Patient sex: F
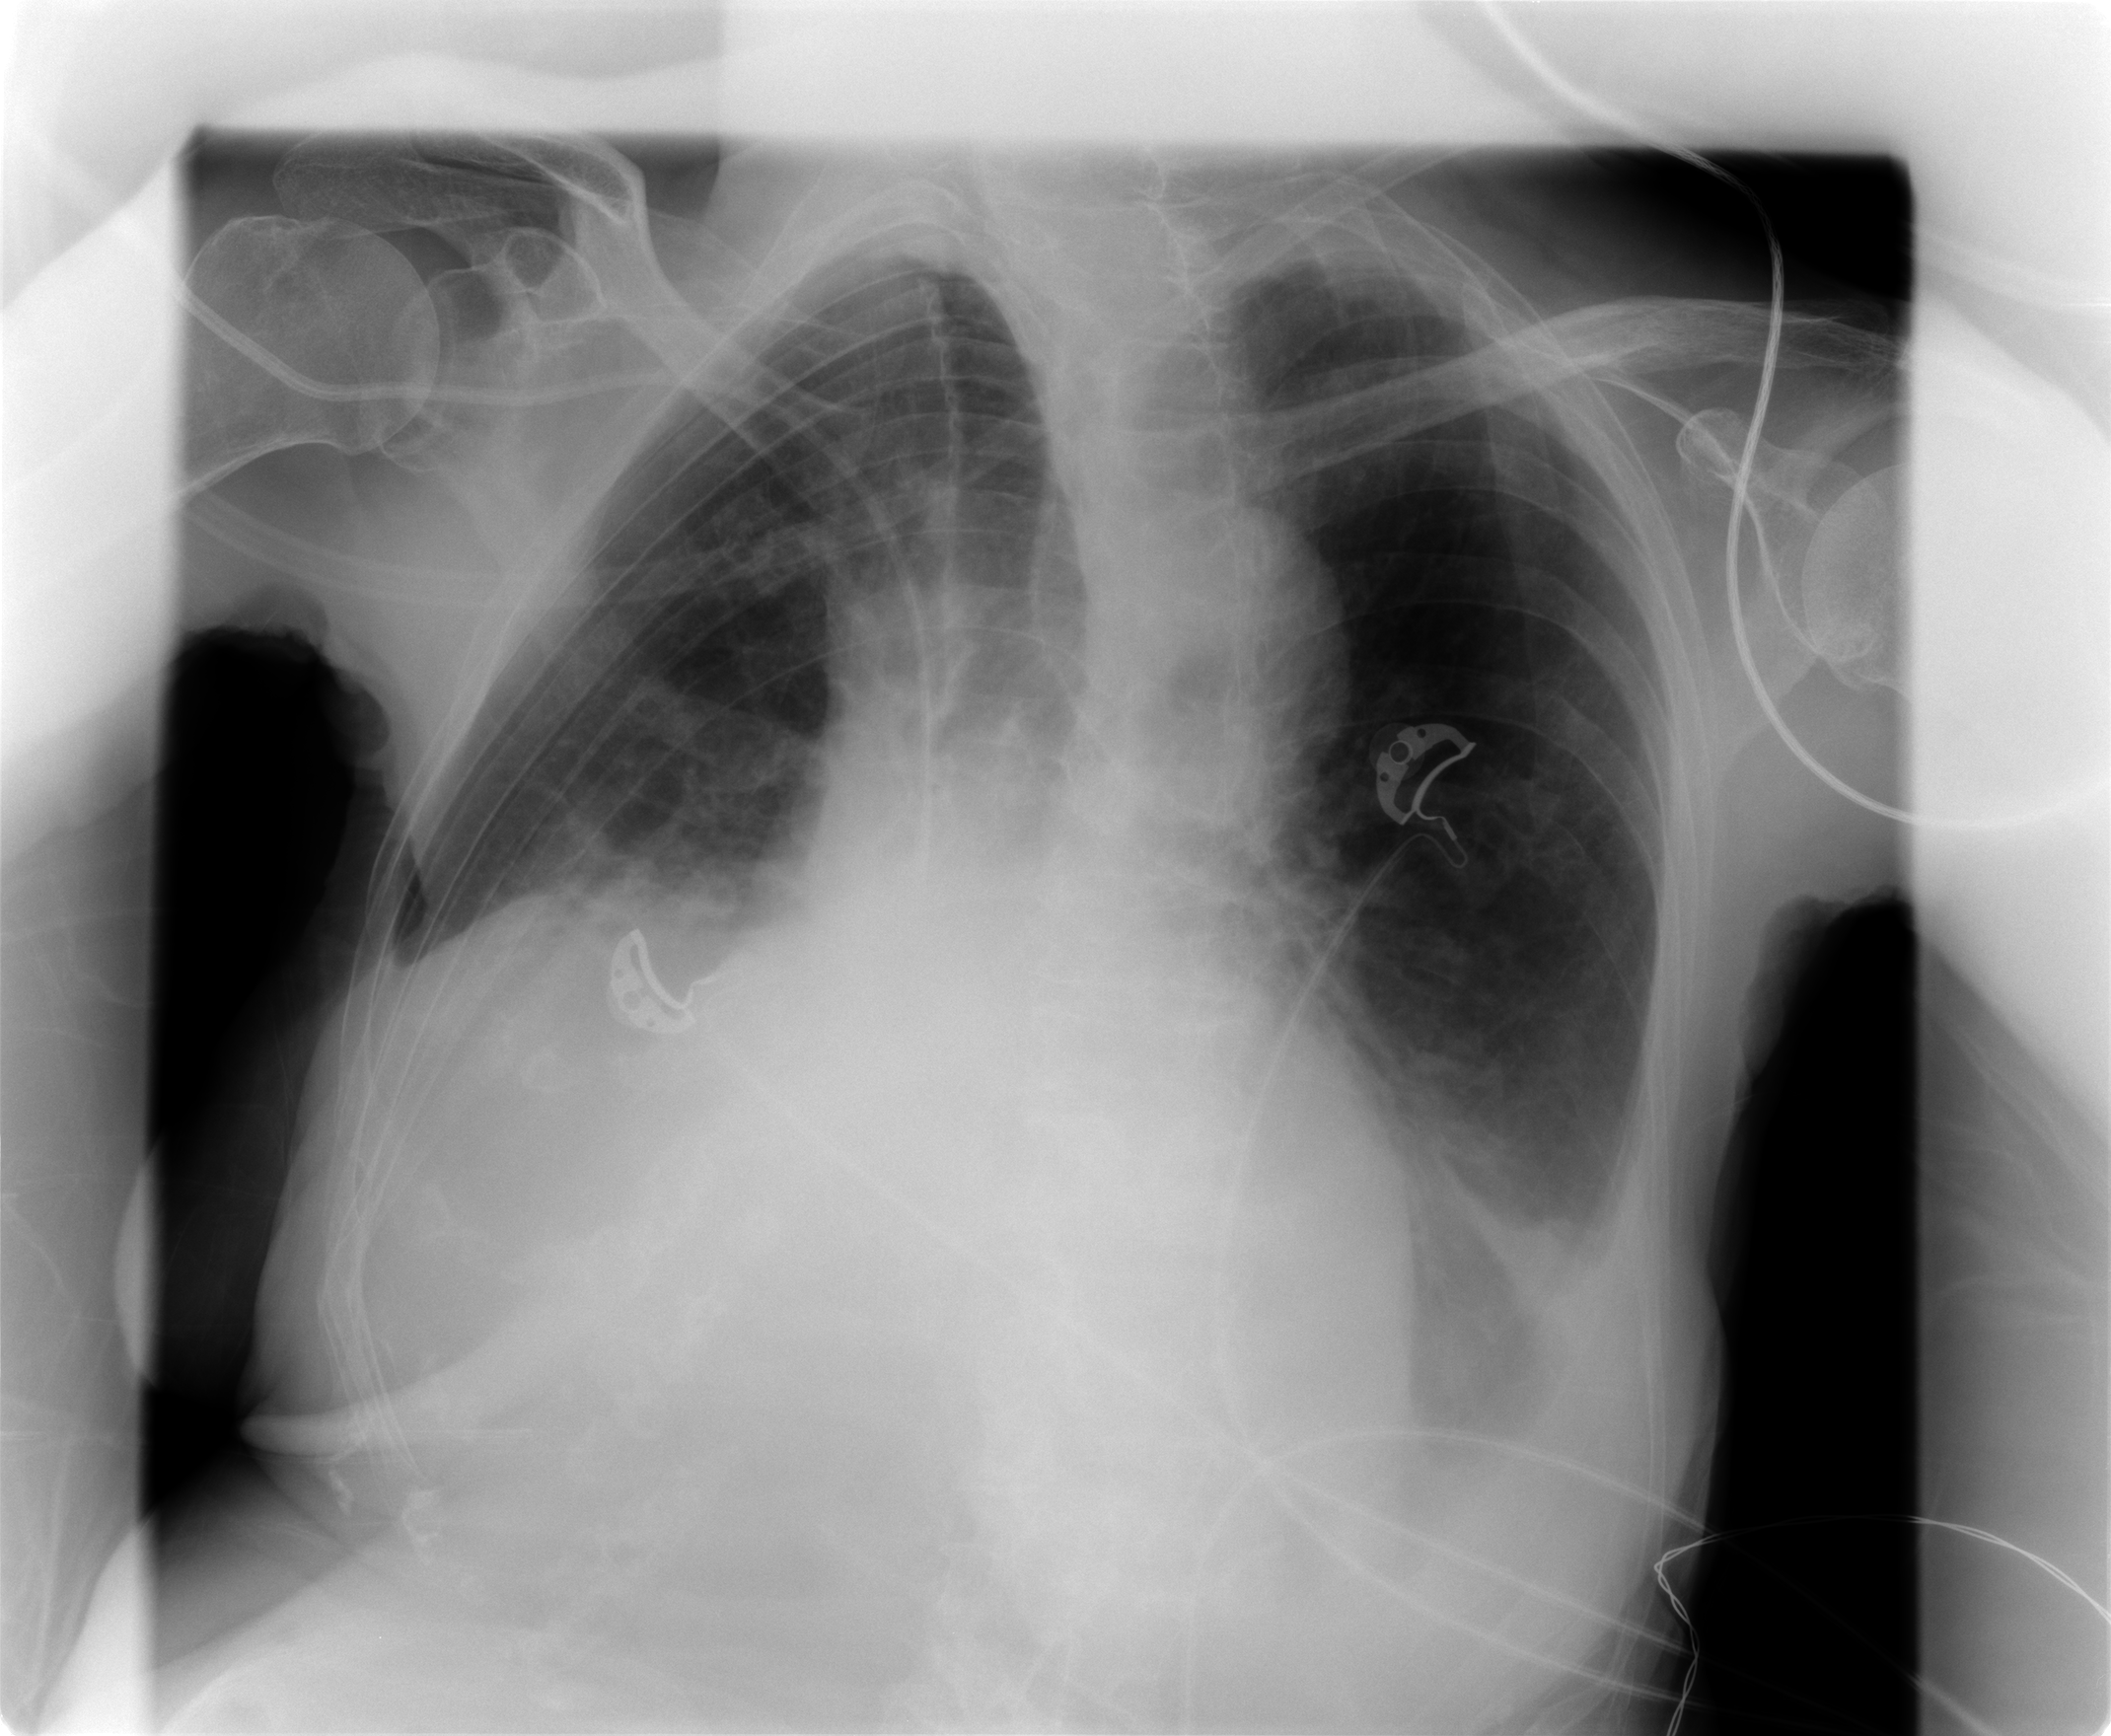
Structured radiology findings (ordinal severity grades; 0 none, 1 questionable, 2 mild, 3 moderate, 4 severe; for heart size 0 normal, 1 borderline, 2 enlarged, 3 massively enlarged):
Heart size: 2
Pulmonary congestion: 2
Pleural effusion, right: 2
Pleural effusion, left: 3
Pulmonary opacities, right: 0
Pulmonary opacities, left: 1
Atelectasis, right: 2
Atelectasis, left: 2